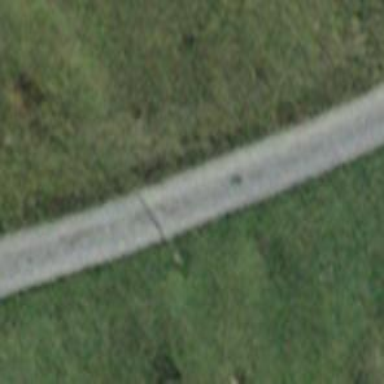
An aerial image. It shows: Track road with grade3 tracktype.